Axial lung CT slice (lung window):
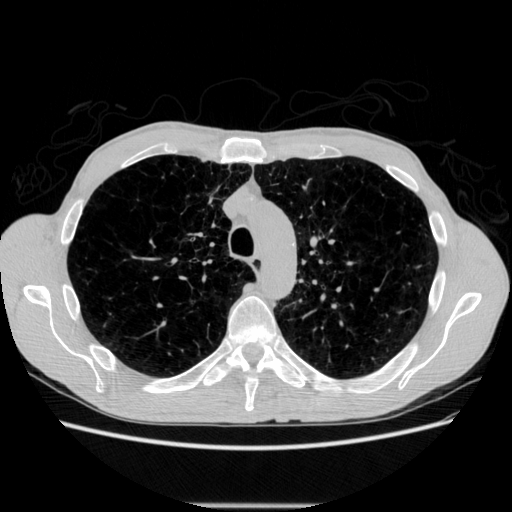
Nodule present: no